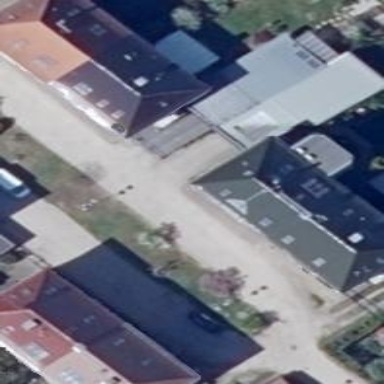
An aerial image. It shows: Terrace building.